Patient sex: M
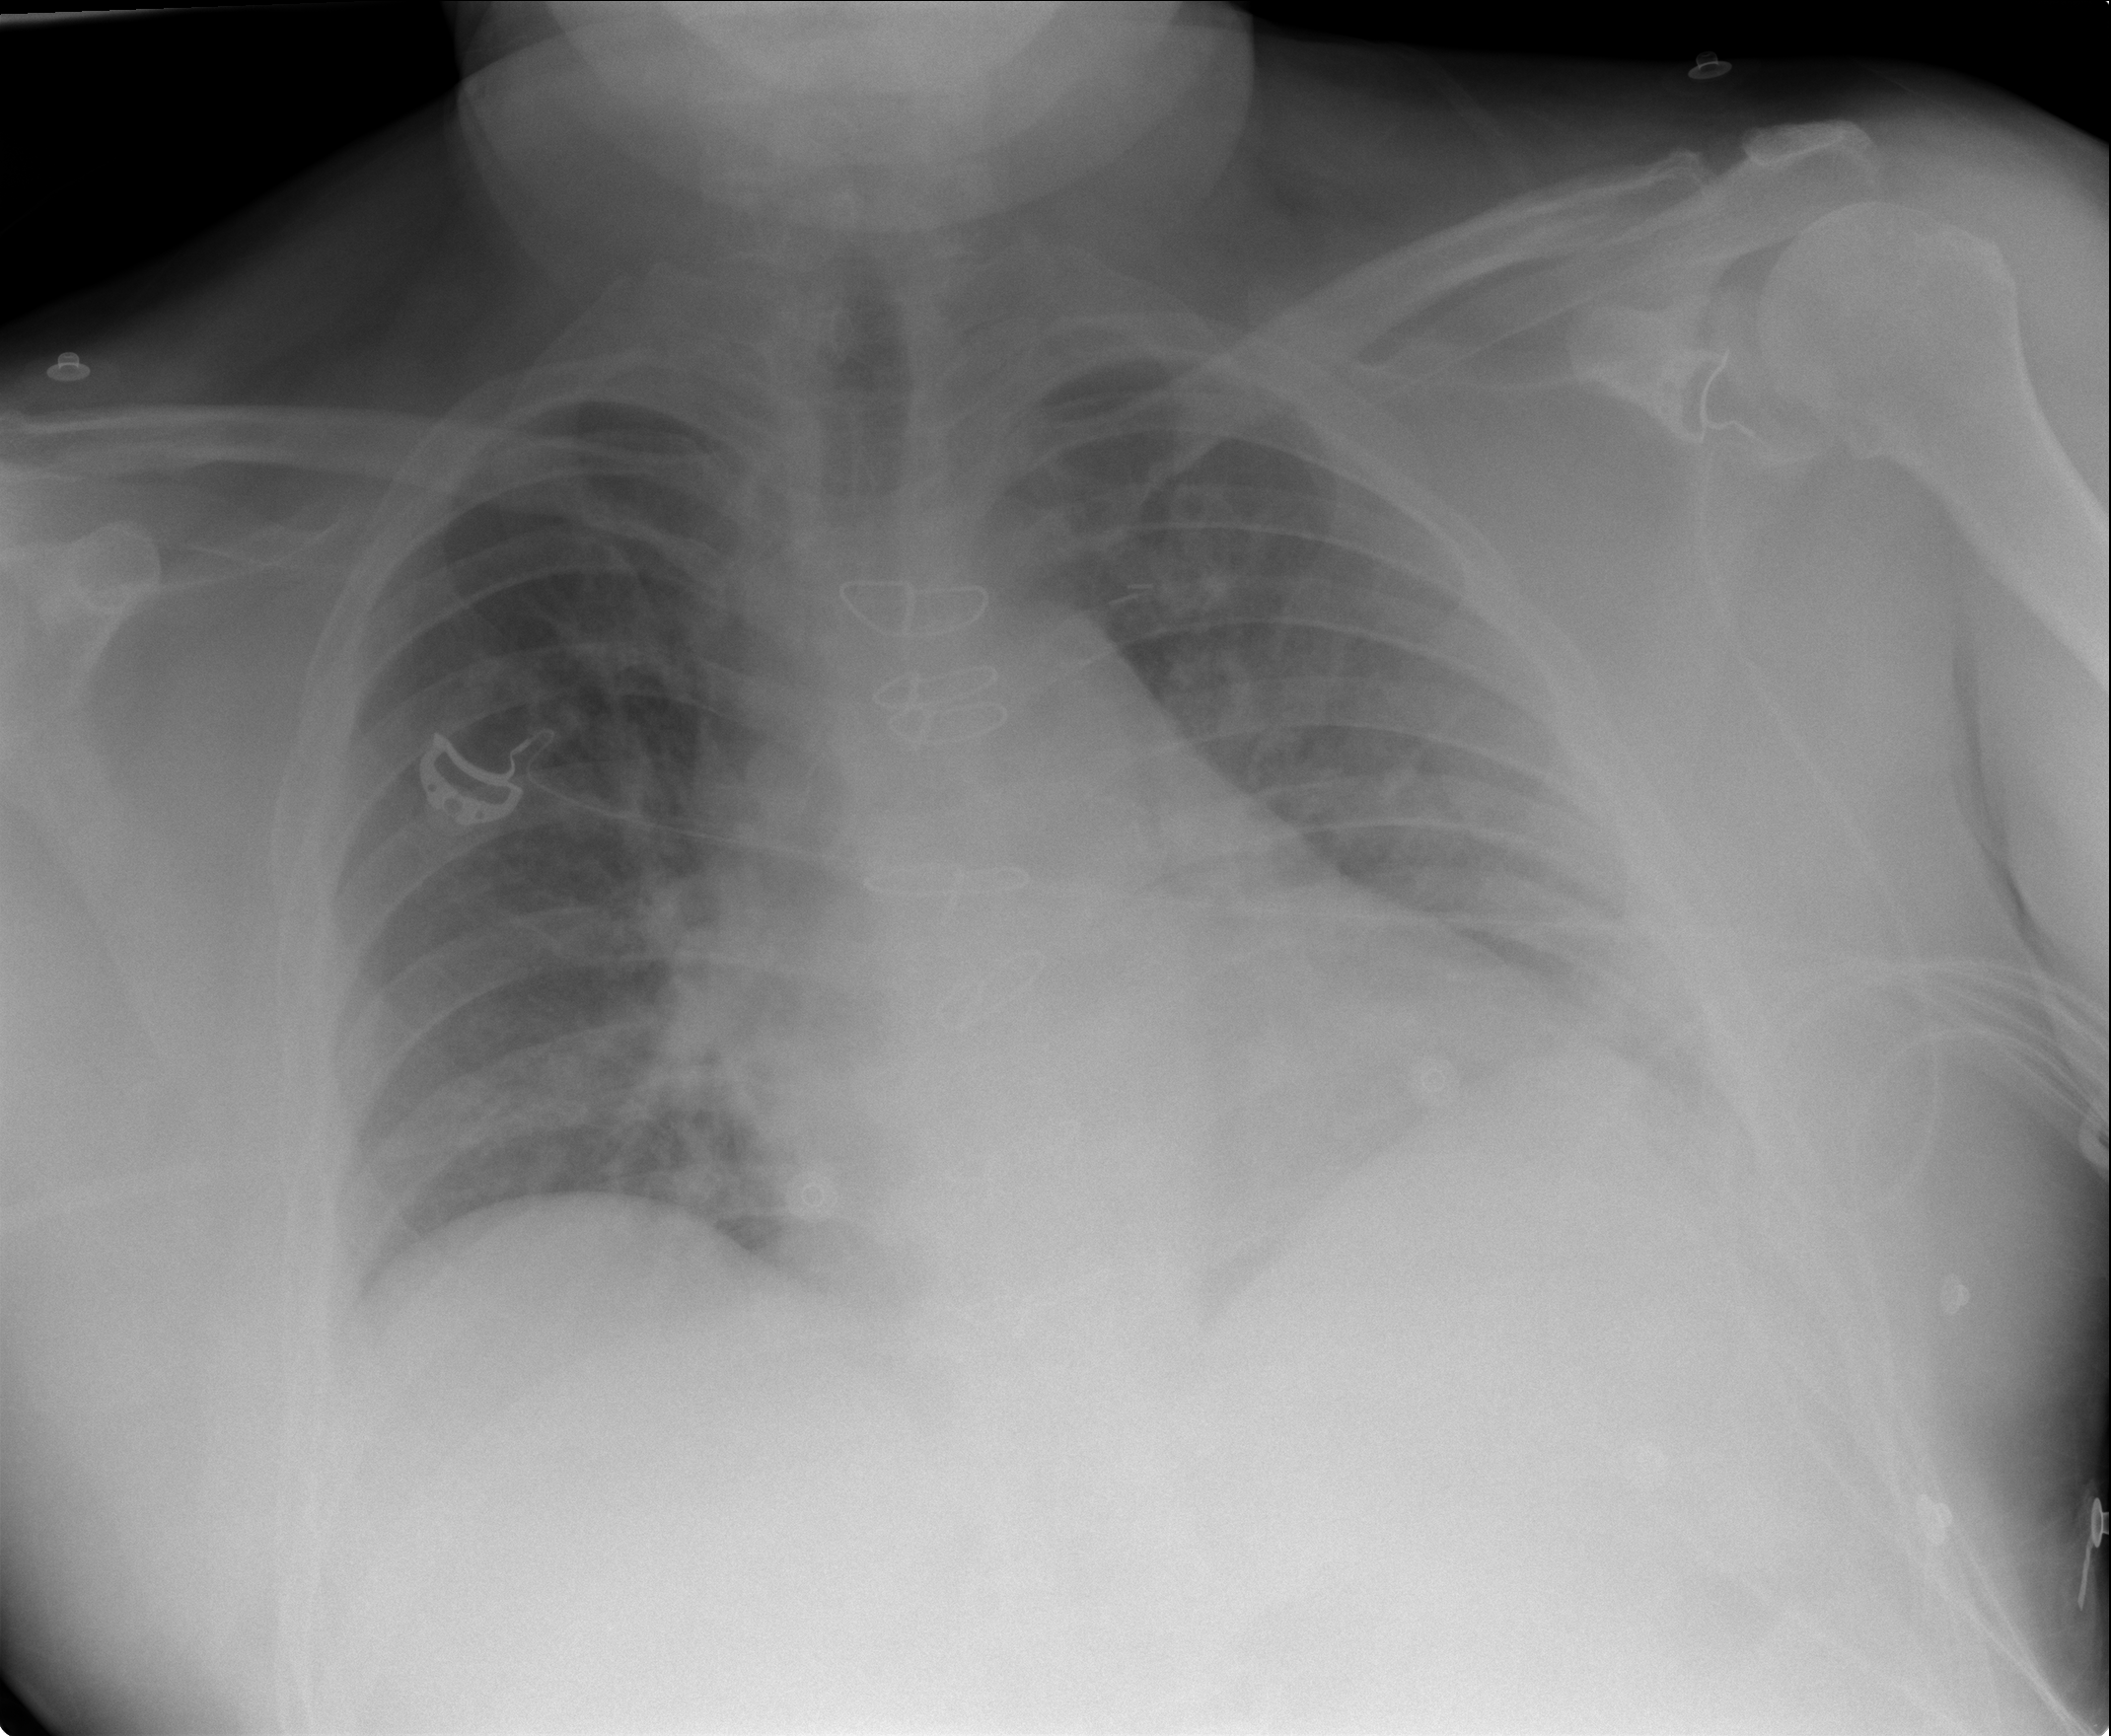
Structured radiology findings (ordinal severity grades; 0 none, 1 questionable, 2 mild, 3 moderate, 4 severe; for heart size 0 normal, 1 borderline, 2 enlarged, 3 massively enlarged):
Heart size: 2
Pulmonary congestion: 3
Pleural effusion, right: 1
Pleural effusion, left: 1
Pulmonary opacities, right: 0
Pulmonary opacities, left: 0
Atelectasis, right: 2
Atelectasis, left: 2